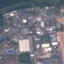
Land use / land cover: Industrial